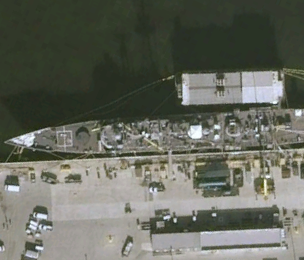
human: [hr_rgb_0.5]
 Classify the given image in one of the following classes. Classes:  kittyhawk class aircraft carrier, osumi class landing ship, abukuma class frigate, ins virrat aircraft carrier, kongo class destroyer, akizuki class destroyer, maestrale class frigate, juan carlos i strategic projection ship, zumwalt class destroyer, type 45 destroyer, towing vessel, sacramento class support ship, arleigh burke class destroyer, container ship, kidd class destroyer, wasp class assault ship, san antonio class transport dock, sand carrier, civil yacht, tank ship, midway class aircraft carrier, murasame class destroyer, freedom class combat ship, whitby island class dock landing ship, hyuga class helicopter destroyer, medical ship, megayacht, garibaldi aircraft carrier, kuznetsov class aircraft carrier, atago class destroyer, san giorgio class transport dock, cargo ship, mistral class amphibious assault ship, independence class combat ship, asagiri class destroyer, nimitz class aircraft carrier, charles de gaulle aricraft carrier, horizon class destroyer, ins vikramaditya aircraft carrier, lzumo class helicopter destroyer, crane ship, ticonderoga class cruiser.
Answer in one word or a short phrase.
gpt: Ticonderoga class cruiser